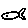
Label: fish